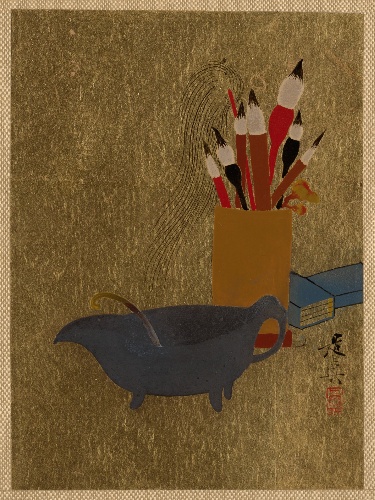
Artist: Shibata Zeshin
Artist bio: Japanese, 1807–1891
Date: 1882
Object type: Album leaf
Classification: Paintings
Medium: Album leaf; lacquer on gold paper
Culture: Japan
Period: Edo period (1615–1868)
Dimensions: 4 3/4 x 3 1/2 in. (12.1 x 8.9 cm)
Department: Asian Art
Credit line: The Howard Mansfield Collection, Purchase, Rogers Fund, 1936
Accession year: 1936
Repository: Metropolitan Museum of Art, New York, NY
Tags: Brushes|Kettles